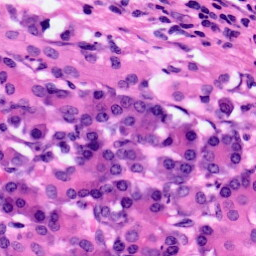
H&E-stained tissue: Pancreatic